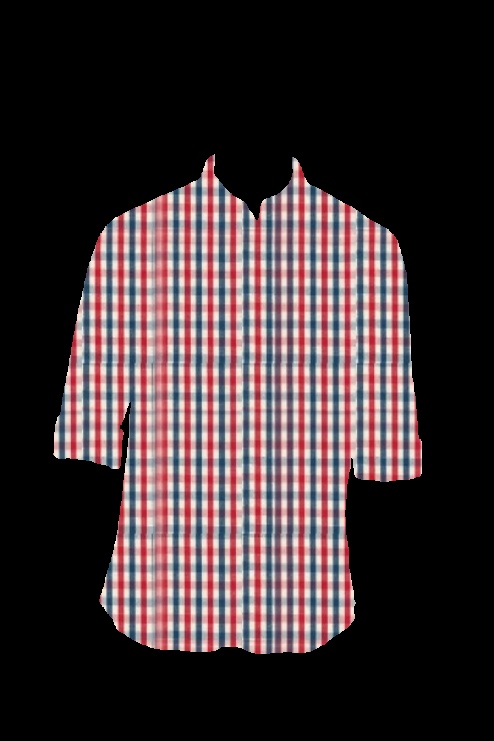
red white check shirt